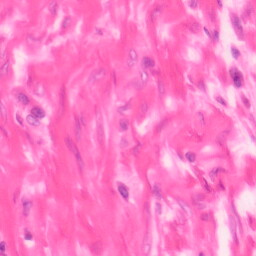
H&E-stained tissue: Colon